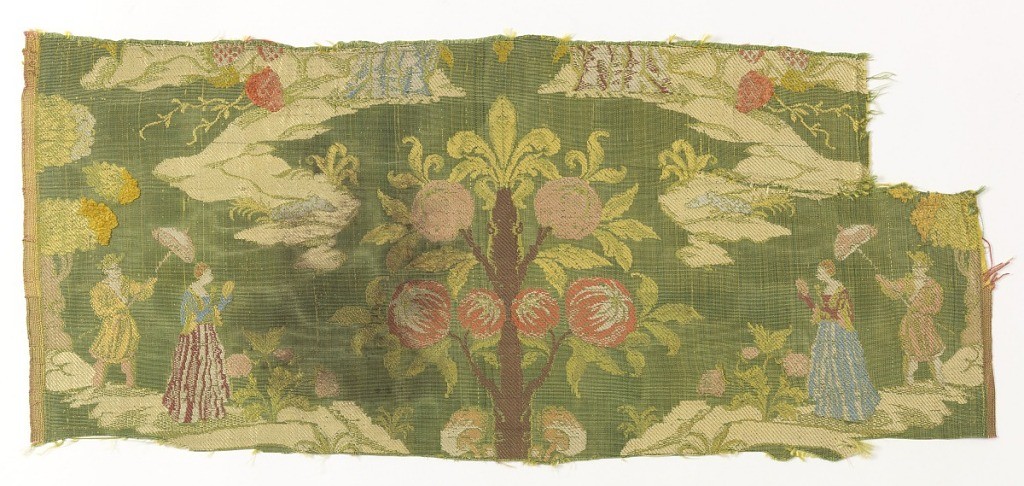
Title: Fragment
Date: mid- 18th century
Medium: silk, wool Technique: plain weave with discontinuous supplementary weft patterning (brocaded)
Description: Fragment of brocaded silk with a symmetrical  scene of a man holding an parasol over a woman, flanking a tree with large fruits. In pale green, blue, orange, pink and off-white on a green ground.